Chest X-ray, AP view. Patient: 40 years old, sex F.
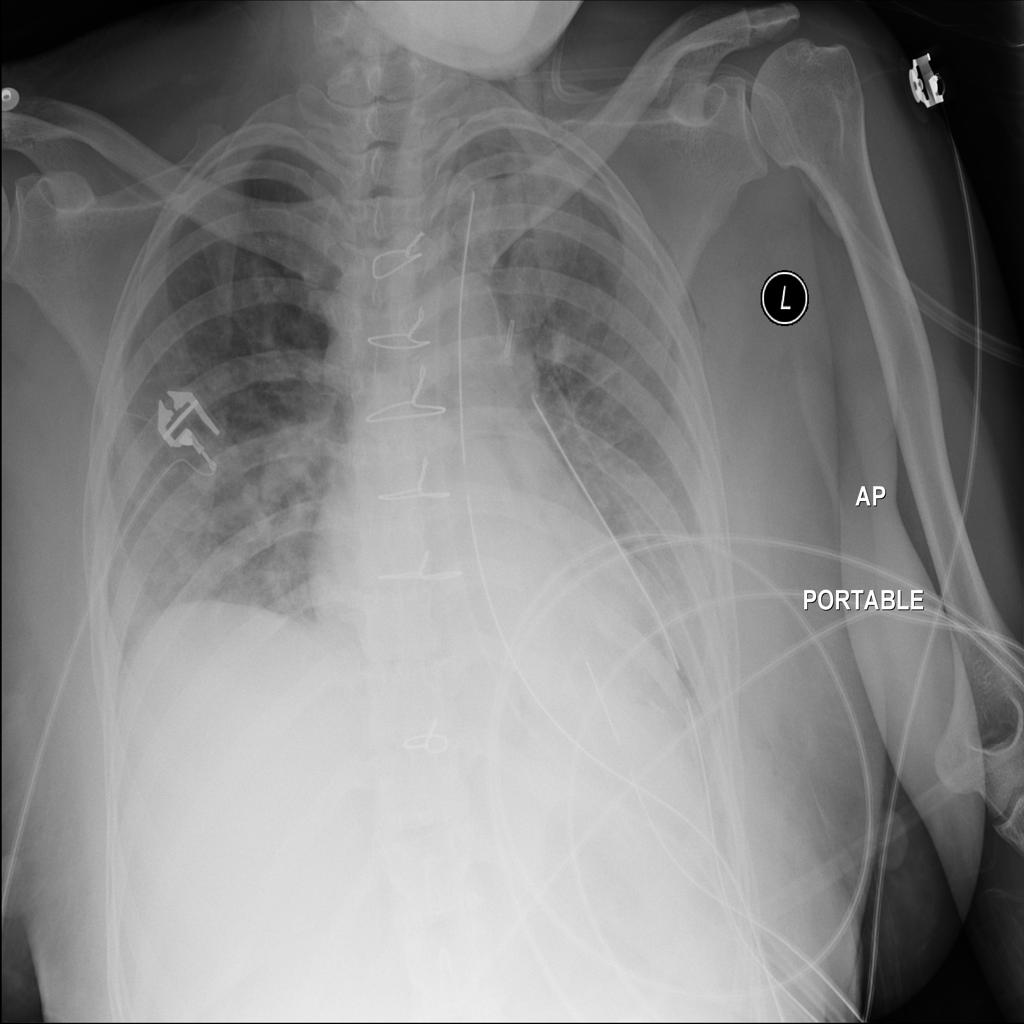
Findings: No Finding